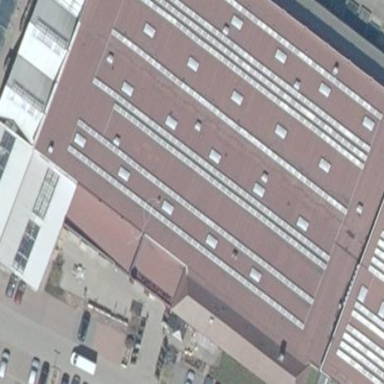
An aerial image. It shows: Commercial building.